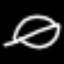
Label: leaf